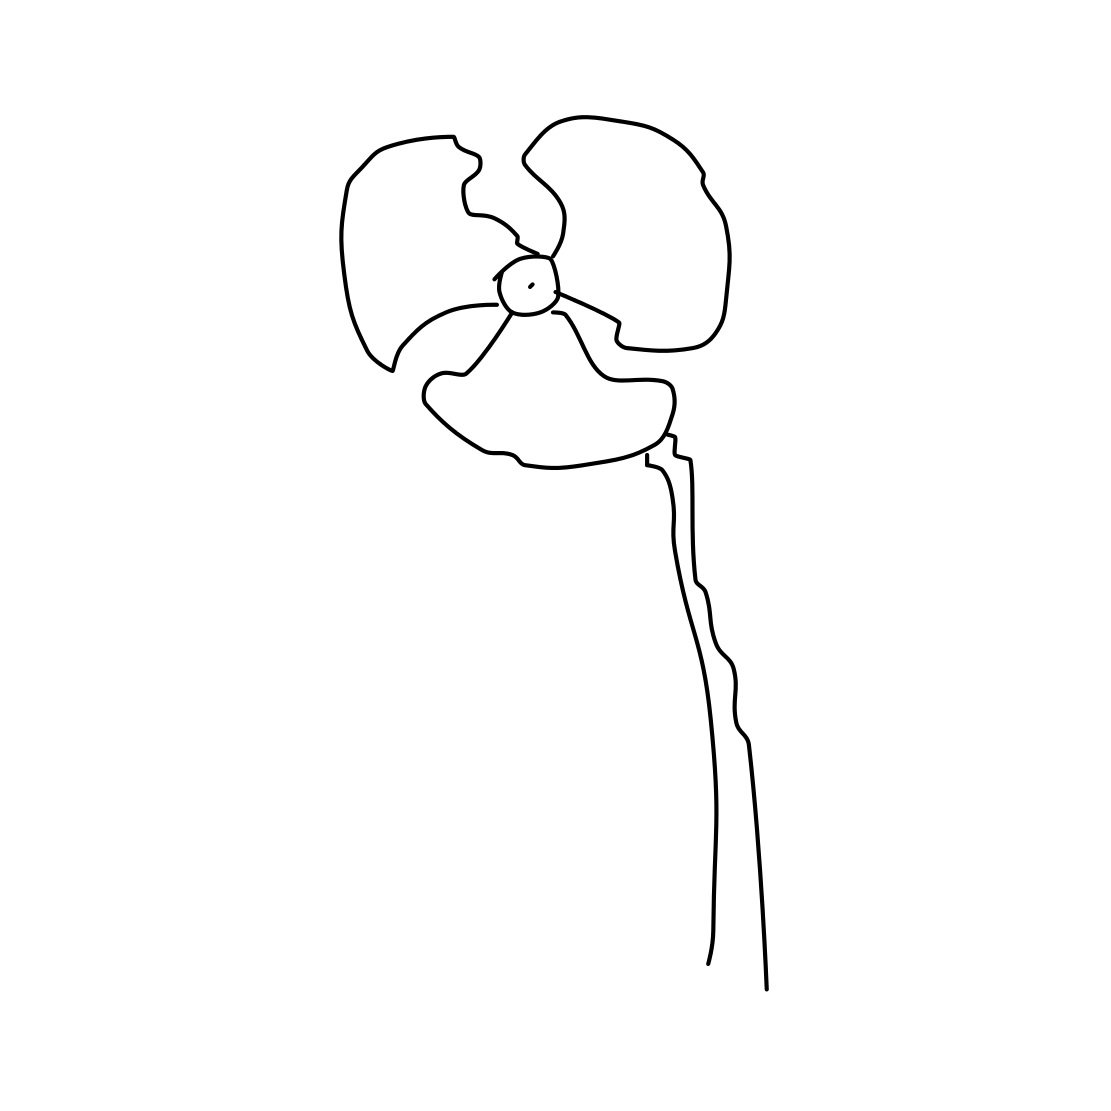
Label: flower with stem